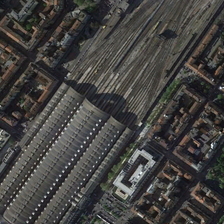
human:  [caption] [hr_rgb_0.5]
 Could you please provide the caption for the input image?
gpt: many trees are planted around the subway station .

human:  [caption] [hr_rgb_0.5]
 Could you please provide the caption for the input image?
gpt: a house built of grey roof was built on the wharf .

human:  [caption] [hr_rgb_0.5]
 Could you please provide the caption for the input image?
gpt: many trees are planted around the subway station .

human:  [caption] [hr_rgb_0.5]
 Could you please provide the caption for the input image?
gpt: a house built of grey roof was built on the wharf .

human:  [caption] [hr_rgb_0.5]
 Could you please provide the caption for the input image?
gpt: a house built of grey roof was built on the wharf .